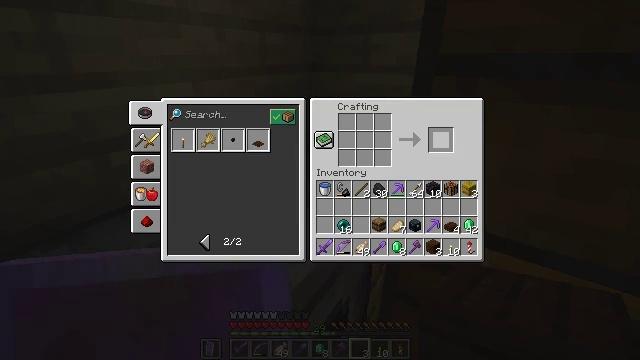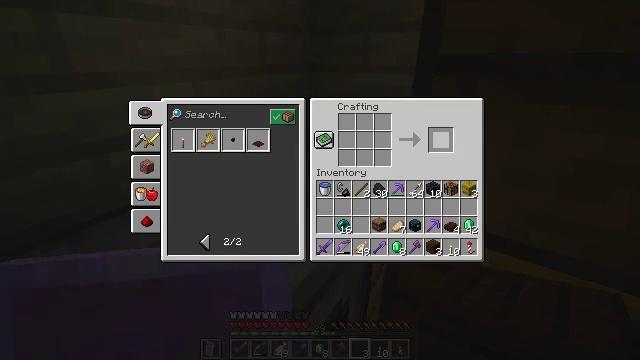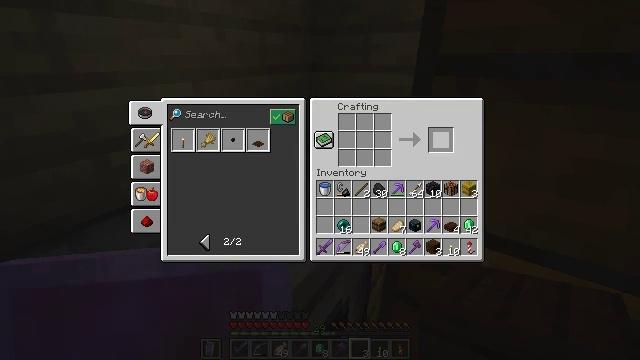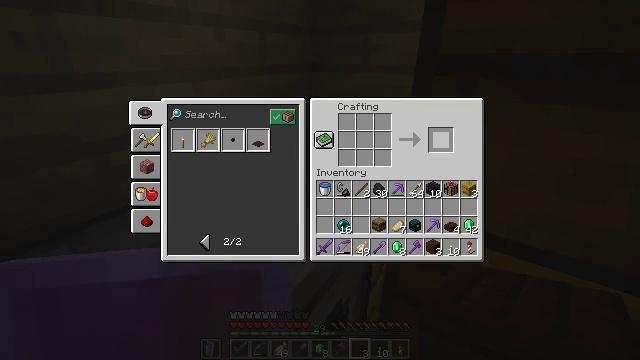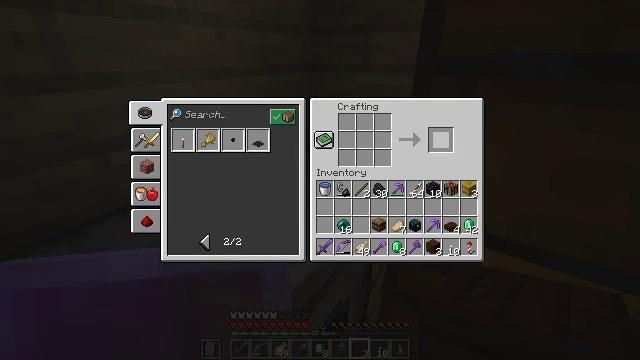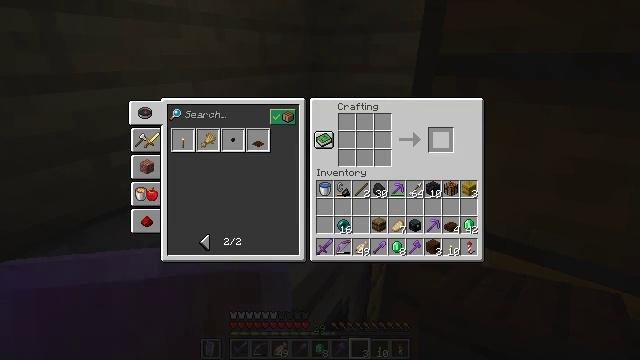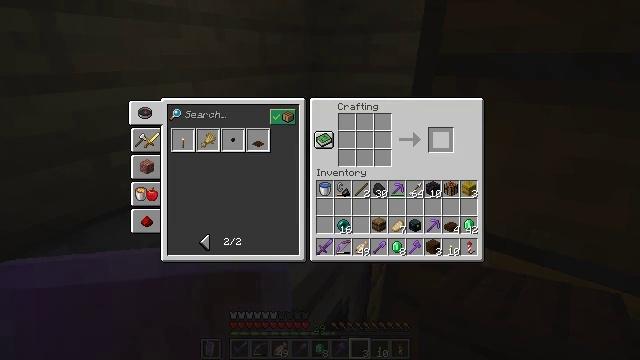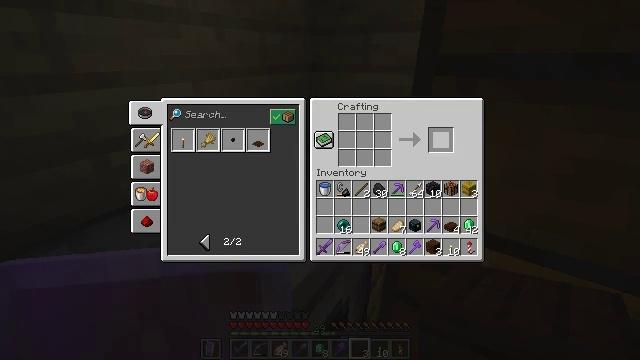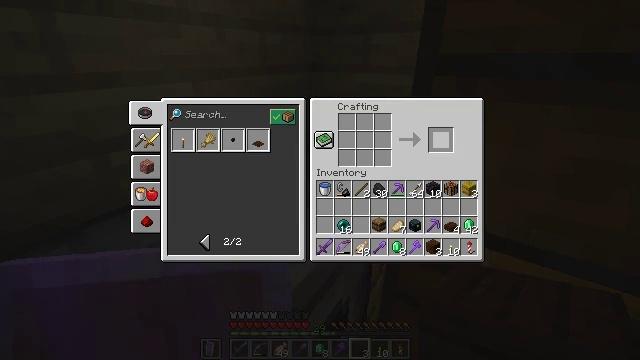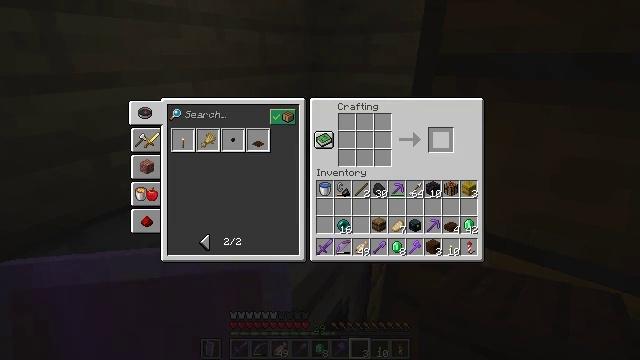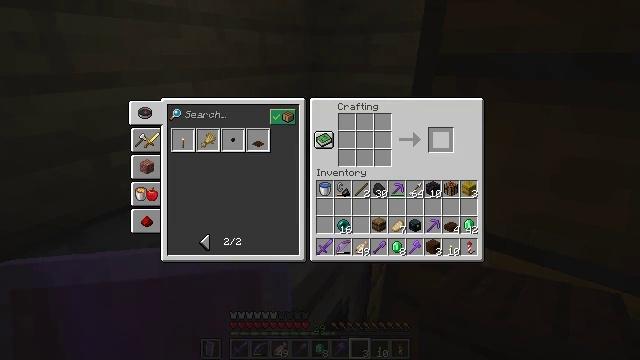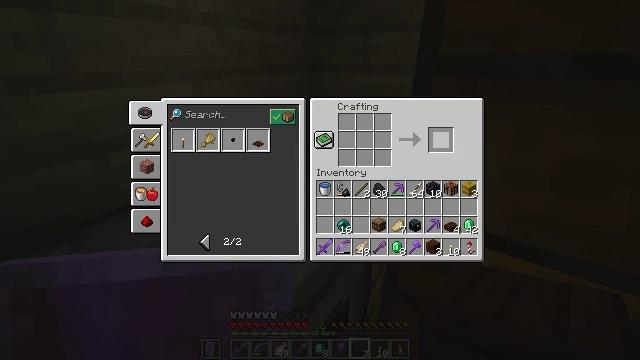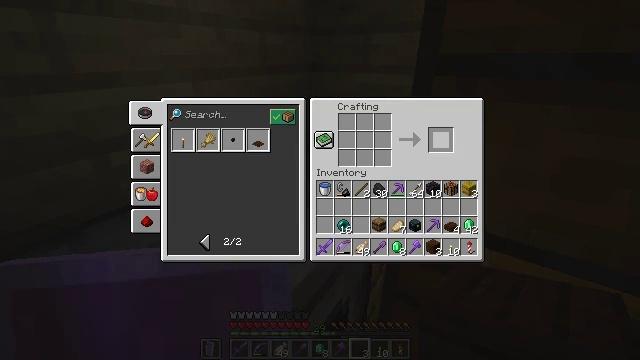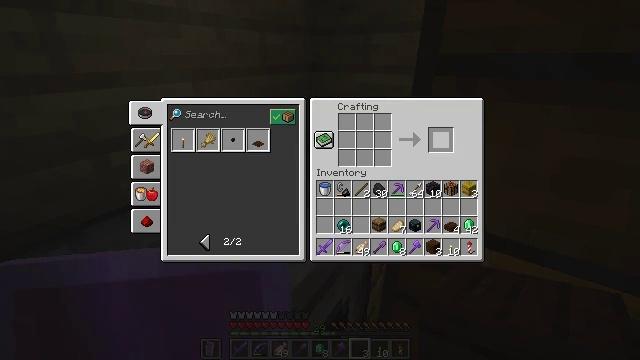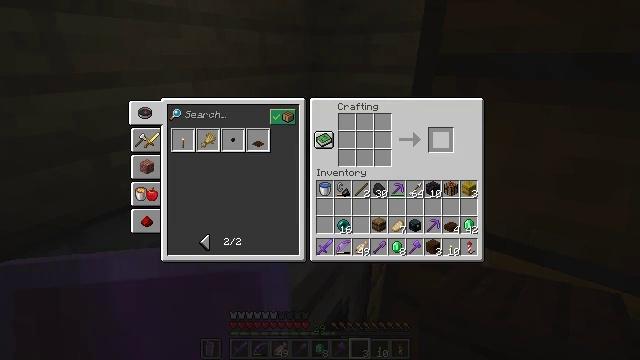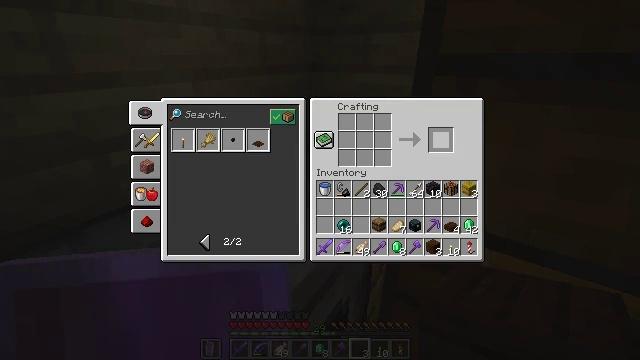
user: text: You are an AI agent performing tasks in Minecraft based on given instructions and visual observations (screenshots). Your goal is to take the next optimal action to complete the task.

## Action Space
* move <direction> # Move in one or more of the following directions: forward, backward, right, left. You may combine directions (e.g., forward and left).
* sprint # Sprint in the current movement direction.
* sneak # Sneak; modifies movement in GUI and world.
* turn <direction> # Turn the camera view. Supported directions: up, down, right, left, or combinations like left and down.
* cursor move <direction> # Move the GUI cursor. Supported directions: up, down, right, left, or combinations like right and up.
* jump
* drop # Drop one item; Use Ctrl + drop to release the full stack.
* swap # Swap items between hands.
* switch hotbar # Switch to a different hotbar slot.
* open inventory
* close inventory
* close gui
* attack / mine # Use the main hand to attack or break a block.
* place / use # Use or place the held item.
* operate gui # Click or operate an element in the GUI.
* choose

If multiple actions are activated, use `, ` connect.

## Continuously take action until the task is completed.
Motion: motion action
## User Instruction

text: Mine the shulker box.
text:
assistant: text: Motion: no_op
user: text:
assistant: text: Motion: no_op
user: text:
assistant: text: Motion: no_op
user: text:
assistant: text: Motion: no_op
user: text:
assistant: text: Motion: no_op
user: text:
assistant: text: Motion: no_op
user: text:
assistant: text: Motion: no_op
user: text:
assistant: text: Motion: no_op
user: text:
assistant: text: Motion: no_op
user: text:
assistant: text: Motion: no_op
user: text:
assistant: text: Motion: no_op
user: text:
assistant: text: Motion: no_op
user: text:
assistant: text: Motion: no_op
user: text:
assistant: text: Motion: no_op
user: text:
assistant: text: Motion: no_op
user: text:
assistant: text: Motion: no_op
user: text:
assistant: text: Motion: no_op
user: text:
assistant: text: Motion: no_op
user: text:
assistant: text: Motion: no_op
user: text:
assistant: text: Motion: no_op
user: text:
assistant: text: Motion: no_op
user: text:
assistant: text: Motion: no_op
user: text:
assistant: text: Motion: no_op
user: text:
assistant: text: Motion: no_op
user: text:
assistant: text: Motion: no_op
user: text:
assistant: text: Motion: no_op
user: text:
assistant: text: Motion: no_op
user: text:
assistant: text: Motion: no_op
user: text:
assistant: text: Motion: no_op
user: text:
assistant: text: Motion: no_op